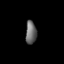
Tissue: lung
Cell type: Smooth muscle cells
Senescence score: 0.6125
Nuclear area (px): 253
Mean DAPI intensity: 102.763